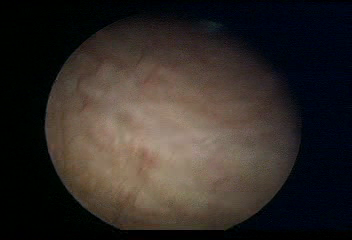
Modality: WLC
Class: Normal mucosa
Bladder cancer association: No